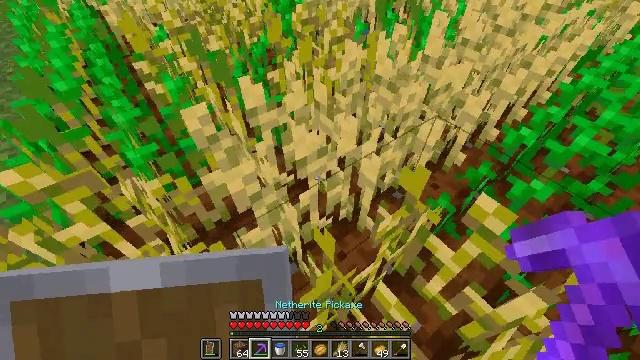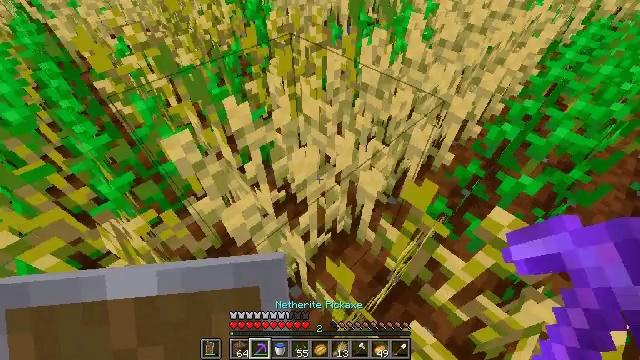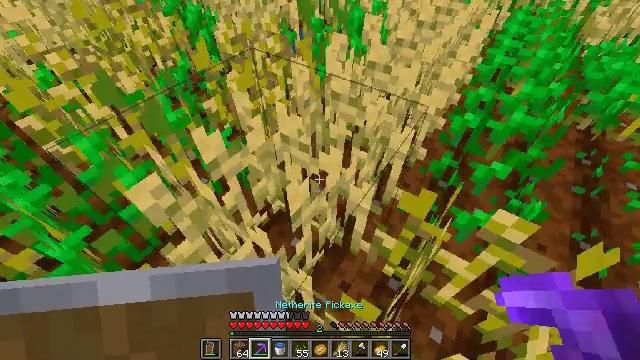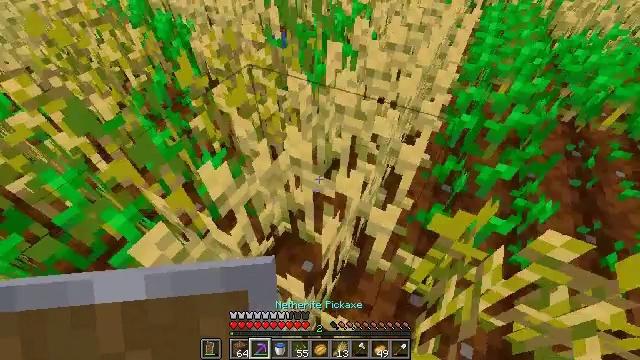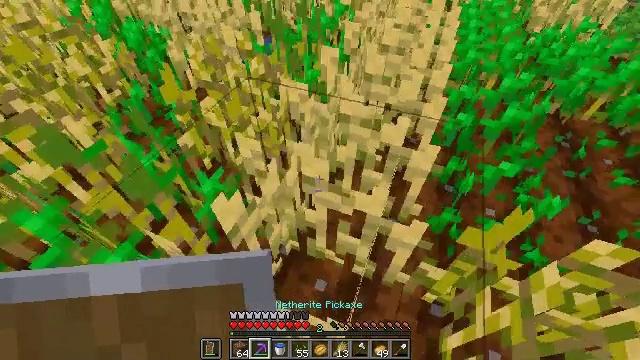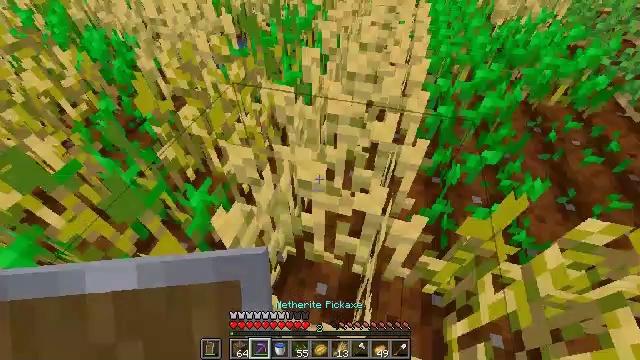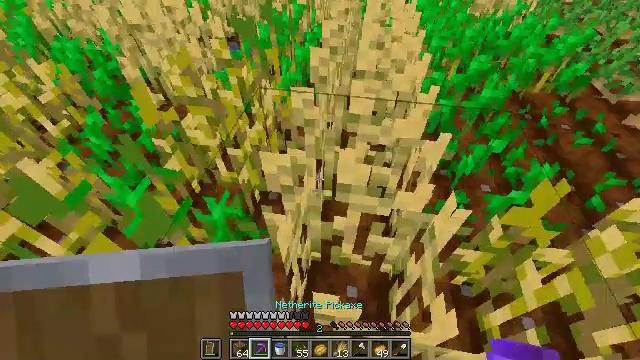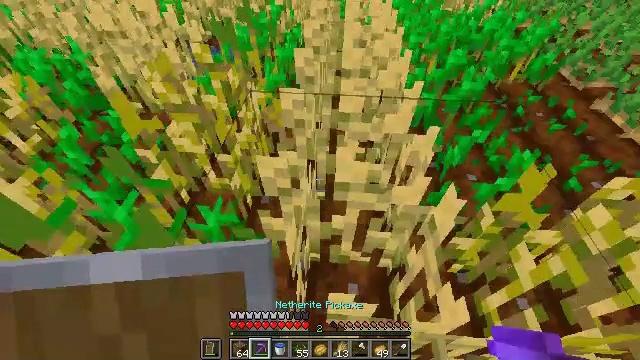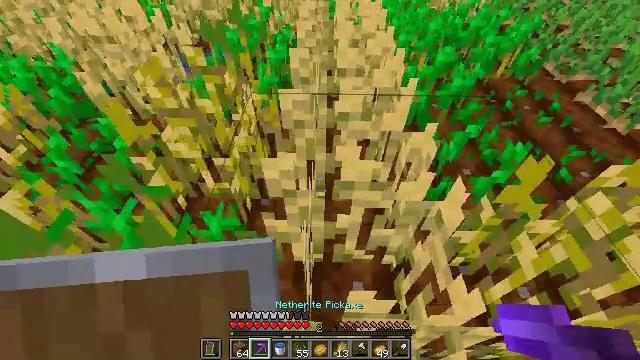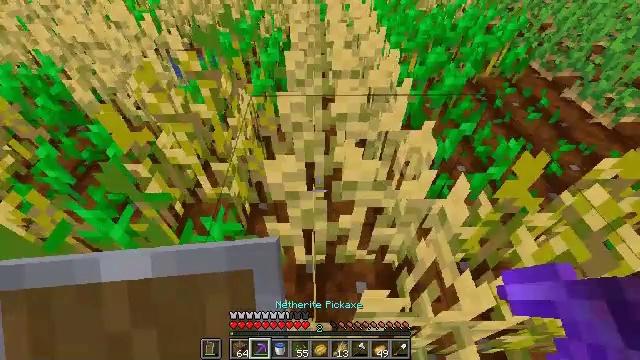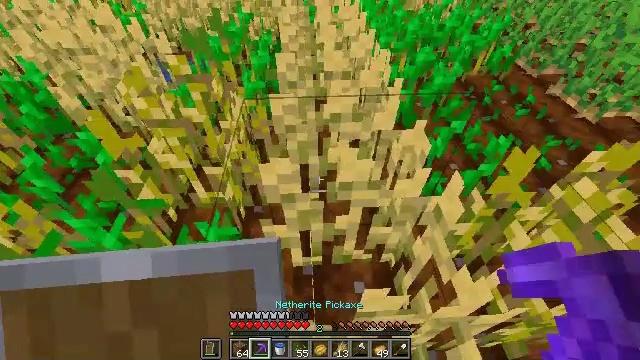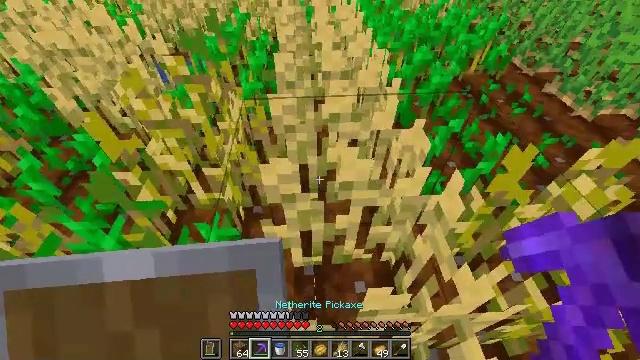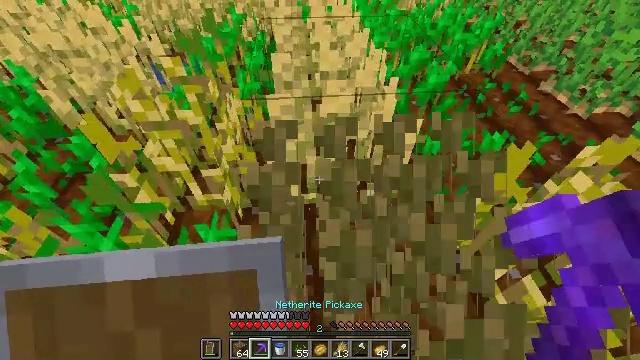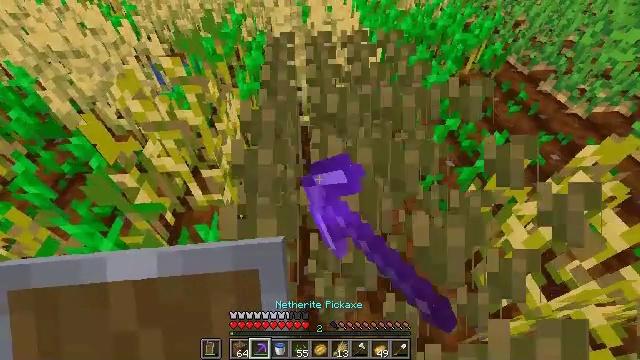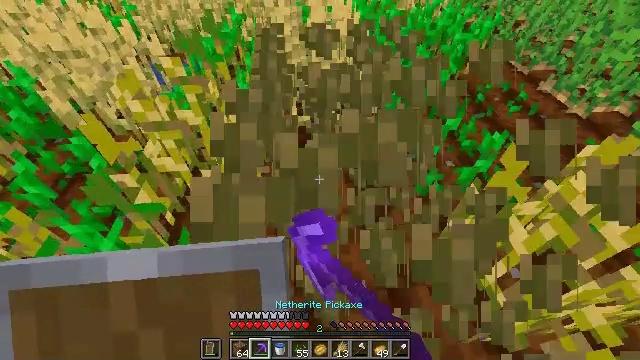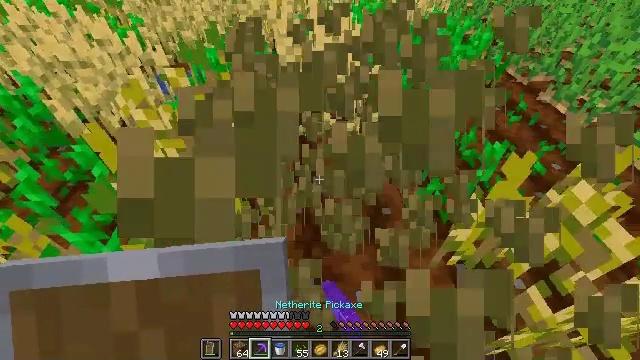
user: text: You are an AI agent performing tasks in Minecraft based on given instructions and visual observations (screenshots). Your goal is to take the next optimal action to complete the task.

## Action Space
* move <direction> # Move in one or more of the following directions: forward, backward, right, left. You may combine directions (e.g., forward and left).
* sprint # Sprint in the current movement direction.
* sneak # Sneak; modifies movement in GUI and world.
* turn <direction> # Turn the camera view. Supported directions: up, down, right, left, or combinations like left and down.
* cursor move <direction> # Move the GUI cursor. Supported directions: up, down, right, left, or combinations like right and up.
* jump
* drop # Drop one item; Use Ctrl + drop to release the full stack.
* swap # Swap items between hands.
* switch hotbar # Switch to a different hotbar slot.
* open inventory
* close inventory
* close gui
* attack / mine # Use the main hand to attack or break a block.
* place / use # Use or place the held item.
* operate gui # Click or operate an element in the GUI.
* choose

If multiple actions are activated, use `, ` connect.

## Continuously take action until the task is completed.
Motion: motion action
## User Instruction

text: Collect wheat crops.
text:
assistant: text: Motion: move forward and move left, turn right
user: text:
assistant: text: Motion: move forward and move left, turn right
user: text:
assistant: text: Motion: move forward and move left, turn right
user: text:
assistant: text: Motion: move forward and move left, turn right
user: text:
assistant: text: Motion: move left, turn right
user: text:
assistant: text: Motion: turn right
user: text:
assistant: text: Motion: turn right
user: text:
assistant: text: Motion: turn right
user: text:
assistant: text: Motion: turn right
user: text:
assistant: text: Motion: turn right
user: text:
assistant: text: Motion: no_op
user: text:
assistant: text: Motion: attack / mine
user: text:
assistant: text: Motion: attack / mine
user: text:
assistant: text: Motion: attack / mine
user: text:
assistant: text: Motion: turn up
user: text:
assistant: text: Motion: turn left and up
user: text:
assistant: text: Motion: turn up
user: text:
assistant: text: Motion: move forward
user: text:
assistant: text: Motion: move forward
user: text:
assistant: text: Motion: move forward
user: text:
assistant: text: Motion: move forward
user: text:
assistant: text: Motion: no_op
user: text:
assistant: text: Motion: turn down
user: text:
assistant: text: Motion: no_op
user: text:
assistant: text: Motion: no_op
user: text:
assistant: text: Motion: turn down
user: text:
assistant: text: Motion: turn down
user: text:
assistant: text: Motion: no_op
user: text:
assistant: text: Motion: attack / mine
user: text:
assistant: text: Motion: attack / mine